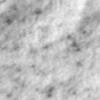
Label: no_change